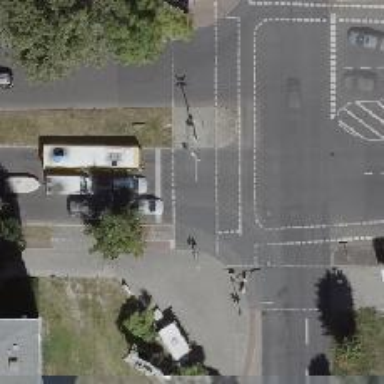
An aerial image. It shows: Tertiary road with asphalt surface. It features cycle track on the right side and is dual carriageway.